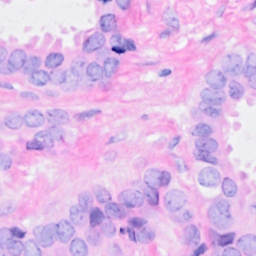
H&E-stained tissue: Breast